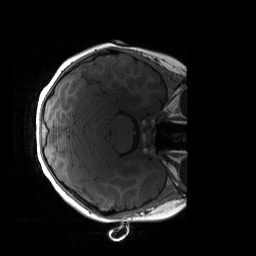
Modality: T1w
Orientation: axial
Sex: female
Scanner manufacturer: siemens
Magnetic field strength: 3 T
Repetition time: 1.9 s
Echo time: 0.00243 s